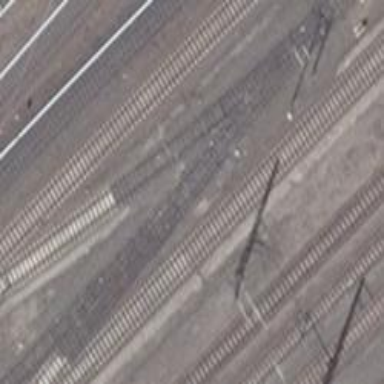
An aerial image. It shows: Railway switch.